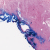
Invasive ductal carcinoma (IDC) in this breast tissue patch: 0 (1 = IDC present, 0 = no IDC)